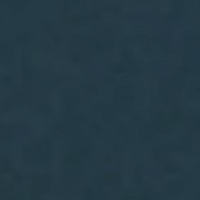
EUNIS habitat code: 14
Species observed at this site:
Apis mellifera